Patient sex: M
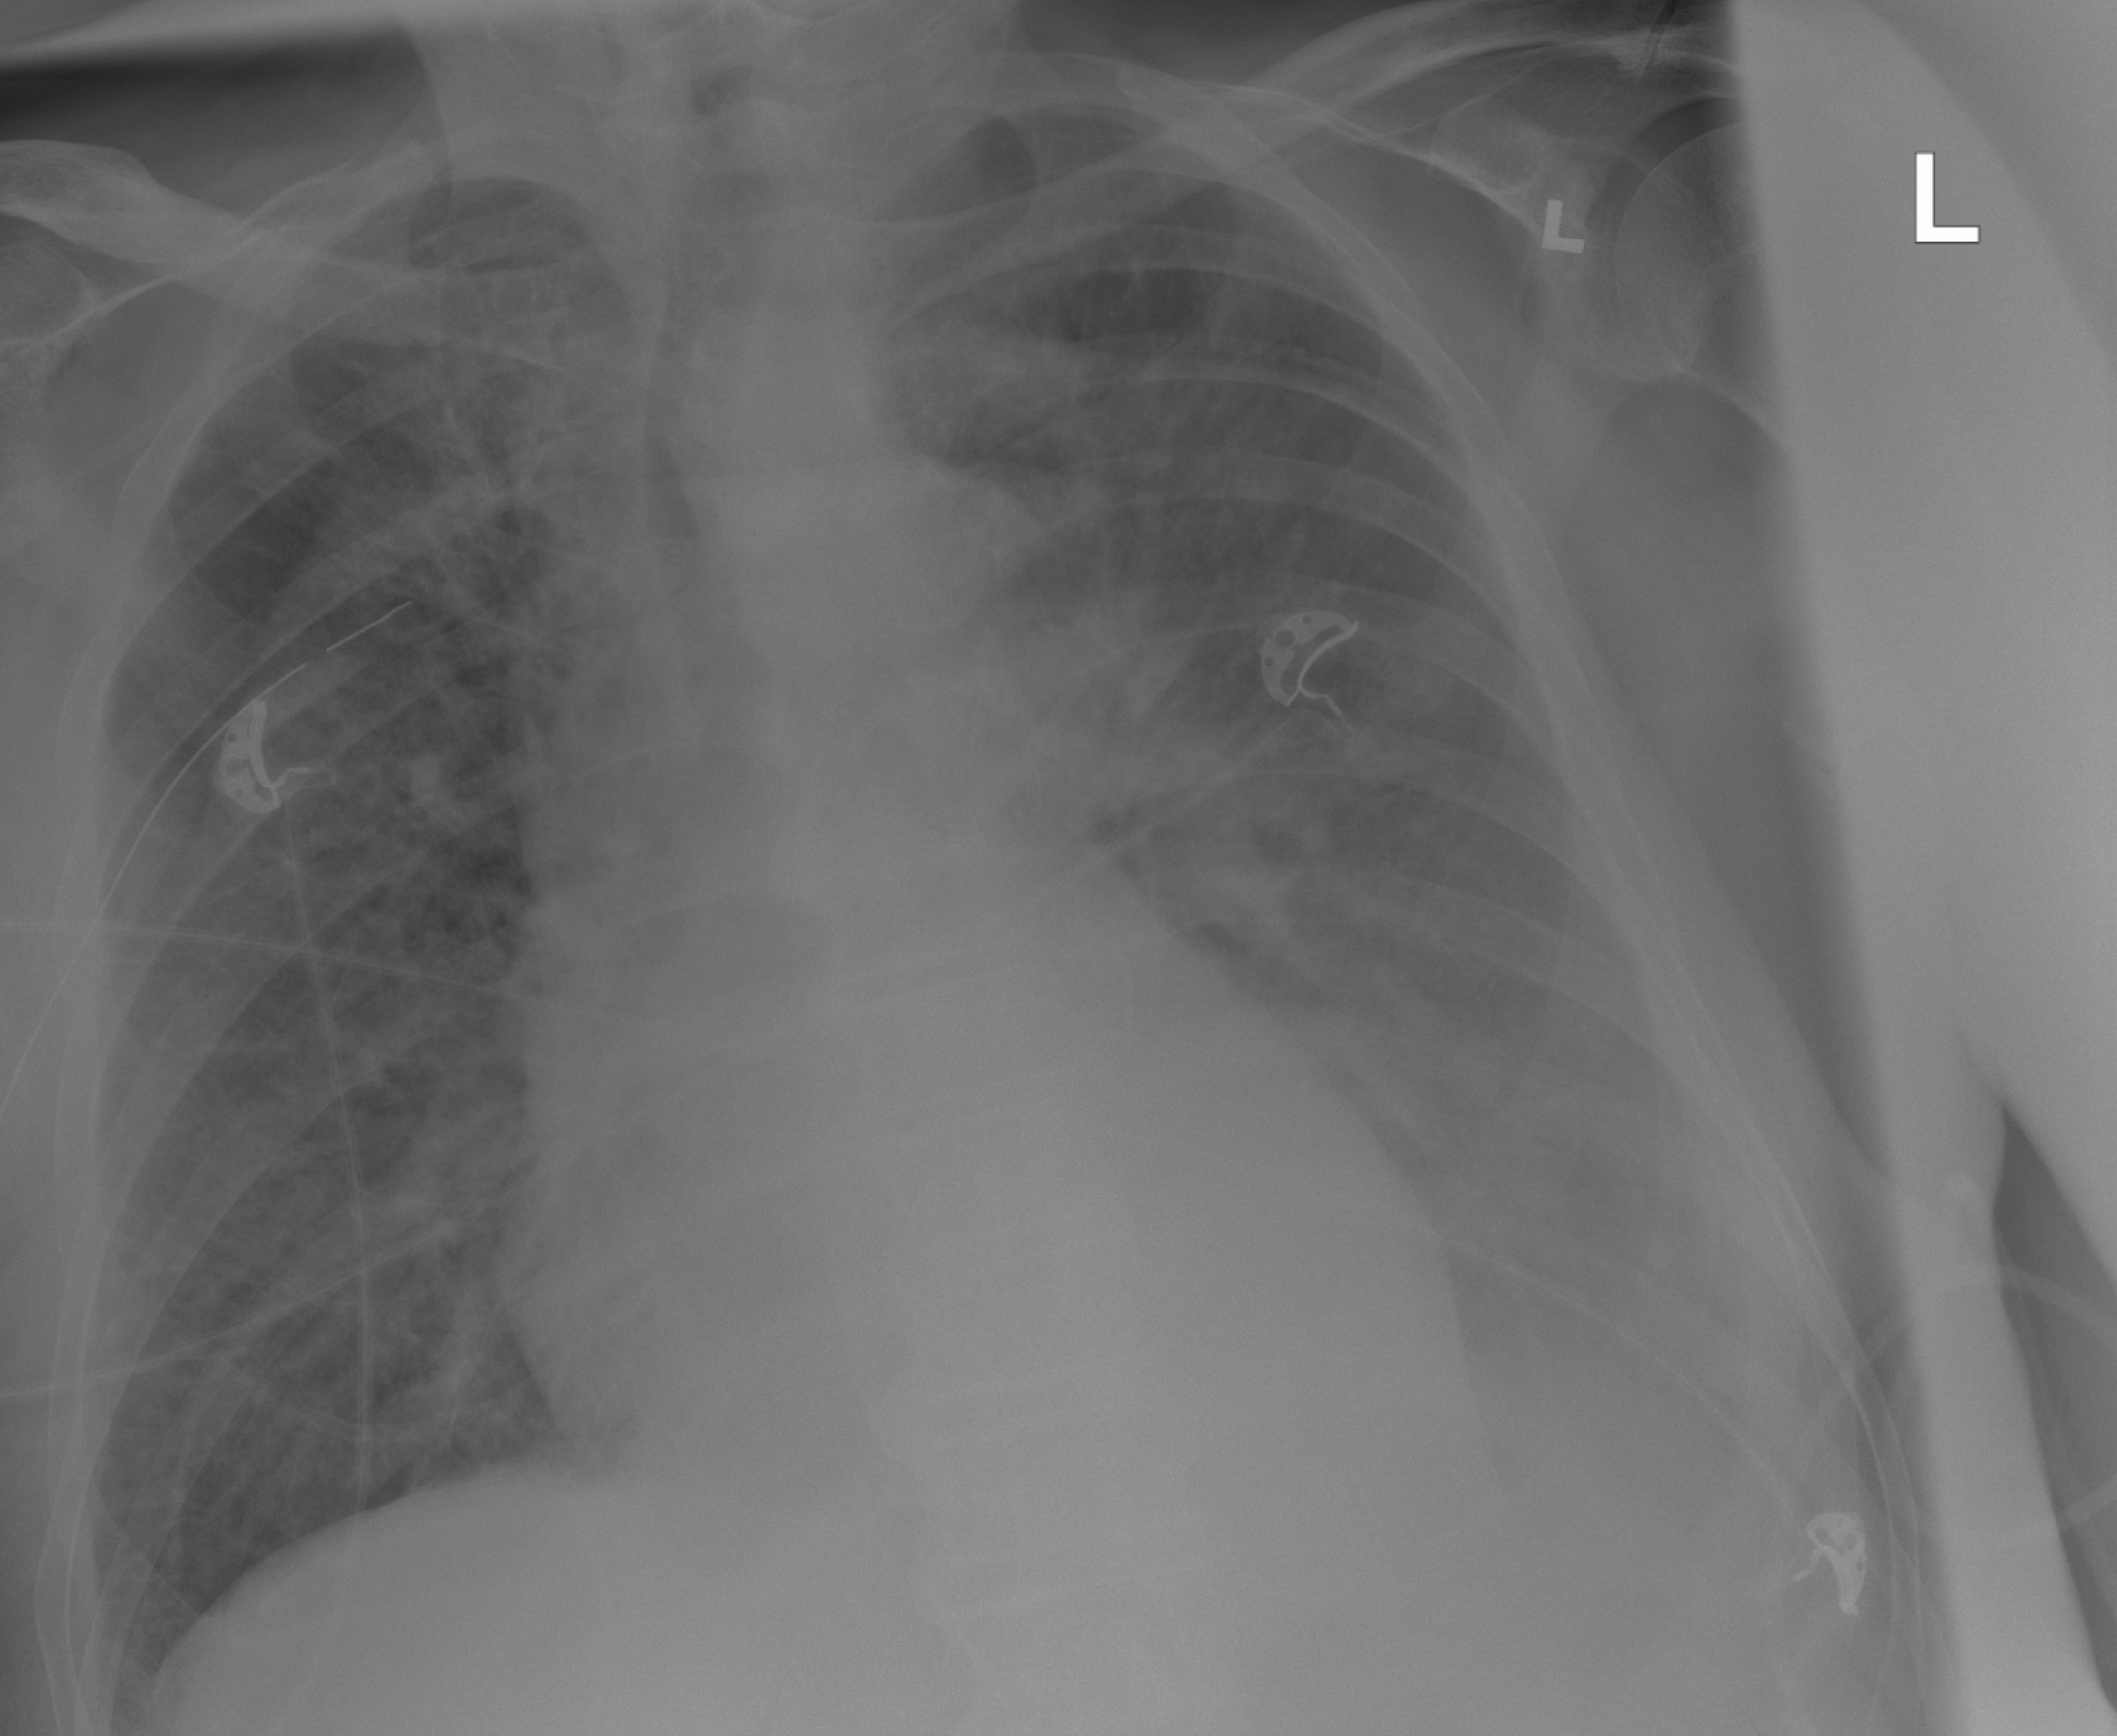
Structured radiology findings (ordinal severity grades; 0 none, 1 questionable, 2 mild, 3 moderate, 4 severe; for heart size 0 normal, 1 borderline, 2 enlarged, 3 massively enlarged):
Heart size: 1
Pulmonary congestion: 1
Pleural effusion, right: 0
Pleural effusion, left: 2
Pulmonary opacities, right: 0
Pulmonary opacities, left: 0
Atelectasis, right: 0
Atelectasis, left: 2